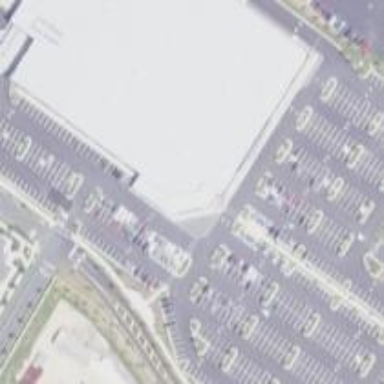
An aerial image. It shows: Parking area.